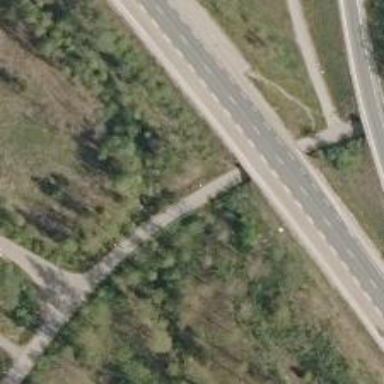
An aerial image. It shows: Asphalt cycleway.